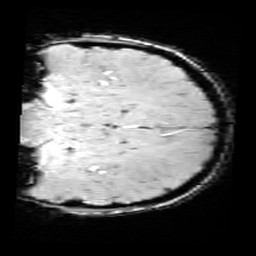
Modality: SWI
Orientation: coronal
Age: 13
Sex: male
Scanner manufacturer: siemens
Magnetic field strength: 3 T
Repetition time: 0.027 s
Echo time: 0.02 s